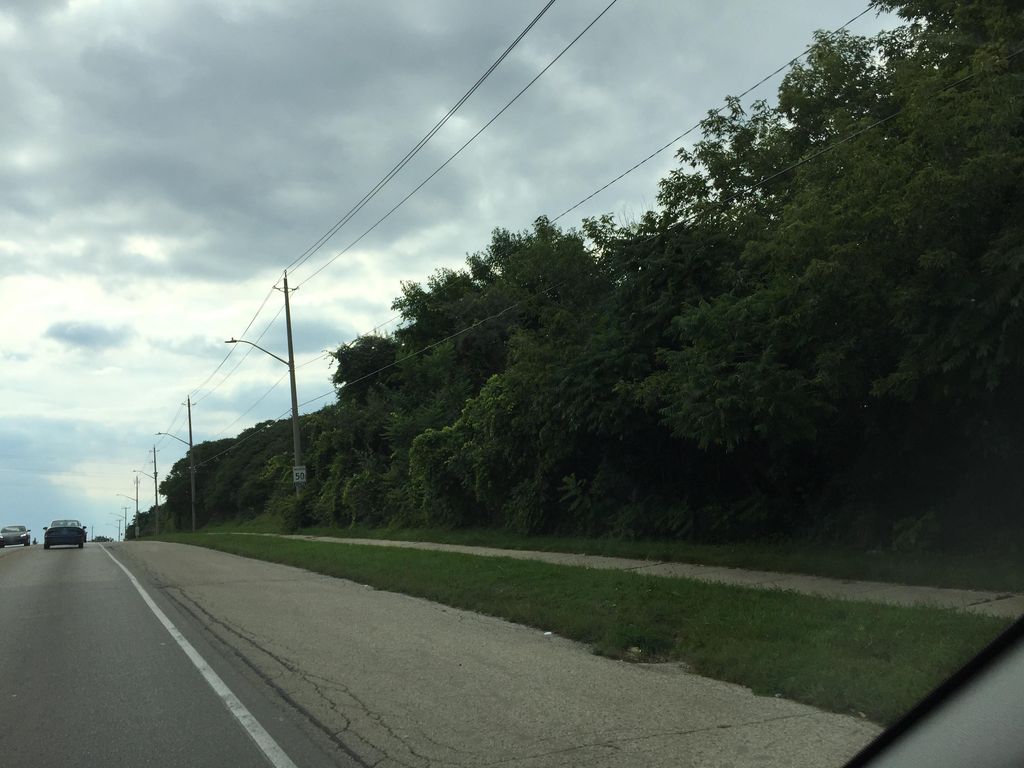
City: kitchener-waterloo